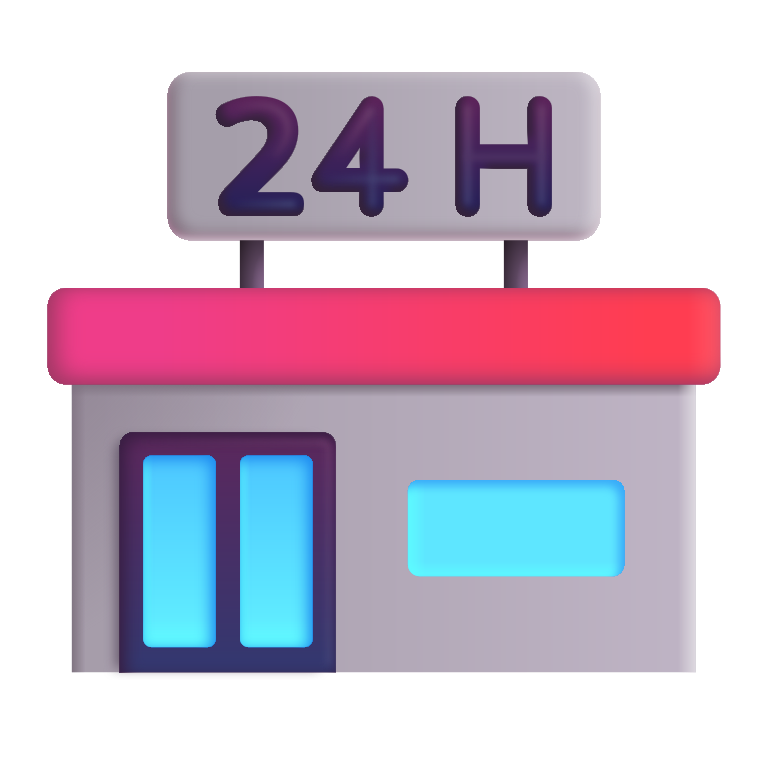
convenience store color